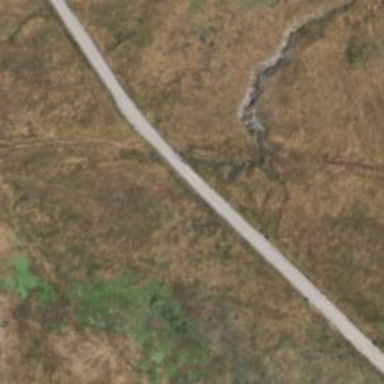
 with the description ""Military Base""."